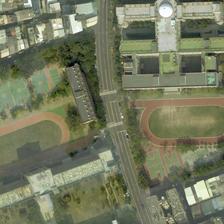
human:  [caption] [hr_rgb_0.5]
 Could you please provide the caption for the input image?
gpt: two playgrounds with basketball fields surrounded by many buildings are in two sides of a street .

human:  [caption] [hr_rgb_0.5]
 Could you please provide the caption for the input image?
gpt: many buildings and some green trees are around two playgrounds with basketball fields separately .

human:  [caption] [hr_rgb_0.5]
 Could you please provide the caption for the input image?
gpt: the sports park has two football fields, a number of basketball courts and tennis courts, surrounded by all kinds of buildings .

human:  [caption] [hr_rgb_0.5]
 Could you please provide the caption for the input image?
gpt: two playground surrounded by buildings are in two sides of a road .

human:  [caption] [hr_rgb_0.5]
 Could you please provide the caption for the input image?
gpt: two playground surrounded by buildings are in two sides of a road .